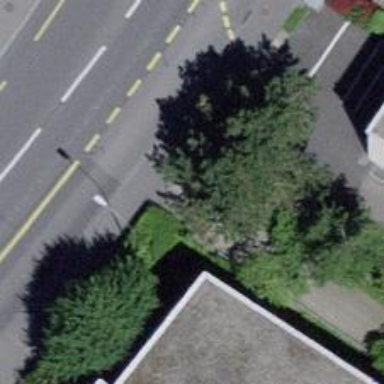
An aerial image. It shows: Bollard.